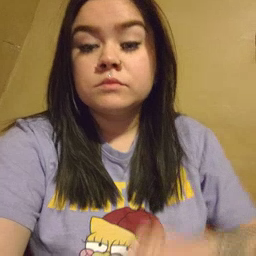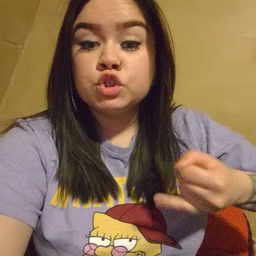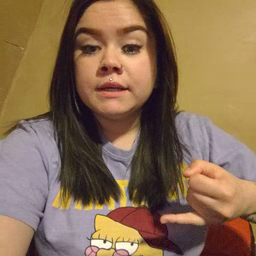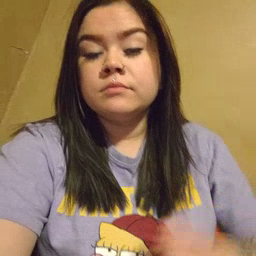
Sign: jeans